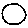
Label: moon